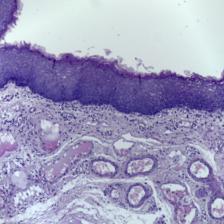
Diagnosis: Normal